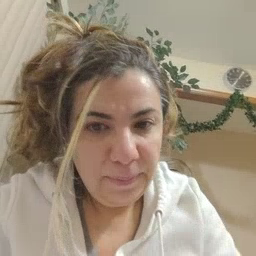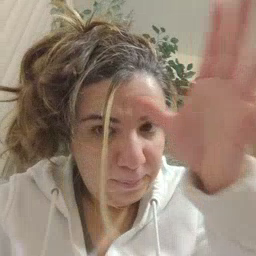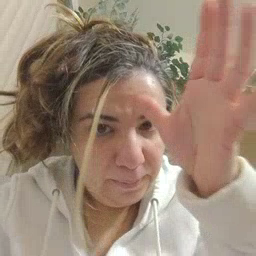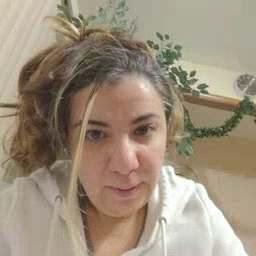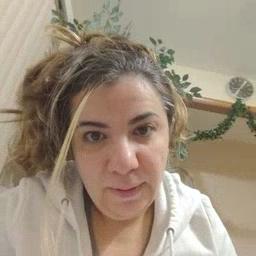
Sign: dad